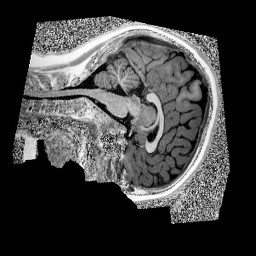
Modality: UNIT1
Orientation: sagittal
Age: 10
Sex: male
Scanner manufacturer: siemens
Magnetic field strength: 3 T
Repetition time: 4 s
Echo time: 0.00299 s